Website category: sports
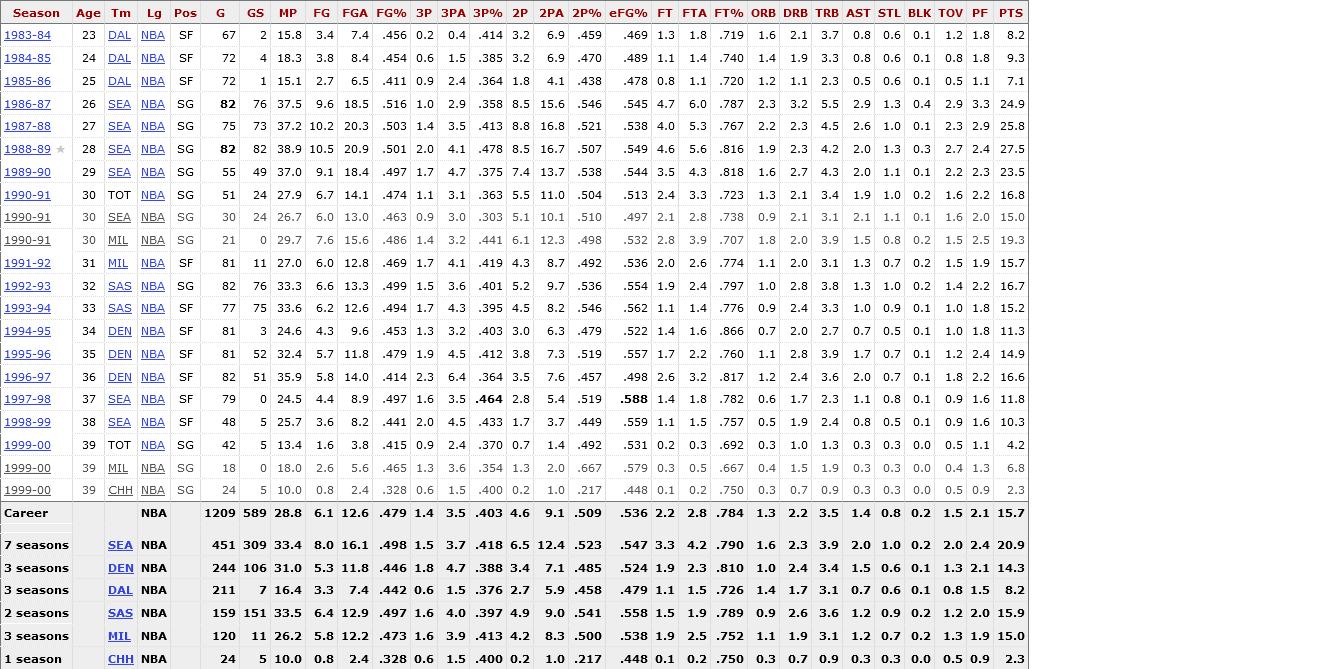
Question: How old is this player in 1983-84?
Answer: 23

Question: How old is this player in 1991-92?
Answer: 31

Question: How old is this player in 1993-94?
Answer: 33

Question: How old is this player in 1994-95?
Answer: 34

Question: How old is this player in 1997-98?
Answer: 37

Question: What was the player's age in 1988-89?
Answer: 28

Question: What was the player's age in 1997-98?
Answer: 37

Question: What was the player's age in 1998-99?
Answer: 38

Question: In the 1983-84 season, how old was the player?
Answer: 23

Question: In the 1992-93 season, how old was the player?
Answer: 32

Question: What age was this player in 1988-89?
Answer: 28

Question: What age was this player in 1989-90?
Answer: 29

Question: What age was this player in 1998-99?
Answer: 38

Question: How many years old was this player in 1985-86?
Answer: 25

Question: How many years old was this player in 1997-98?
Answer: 37

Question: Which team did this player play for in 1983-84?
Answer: DAL

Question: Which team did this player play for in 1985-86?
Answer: DAL

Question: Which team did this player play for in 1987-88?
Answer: SEA

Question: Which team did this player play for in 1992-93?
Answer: SAS

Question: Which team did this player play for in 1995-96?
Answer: DEN

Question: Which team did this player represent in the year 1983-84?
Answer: DAL

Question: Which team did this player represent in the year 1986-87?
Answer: SEA

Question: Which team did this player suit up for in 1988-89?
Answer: SEA

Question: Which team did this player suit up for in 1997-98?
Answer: SEA

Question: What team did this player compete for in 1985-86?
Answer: DAL

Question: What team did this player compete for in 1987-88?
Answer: SEA

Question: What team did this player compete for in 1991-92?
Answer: MIL

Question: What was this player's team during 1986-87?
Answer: SEA

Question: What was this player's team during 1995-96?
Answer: DEN

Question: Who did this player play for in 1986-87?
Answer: SEA

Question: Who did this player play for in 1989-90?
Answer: SEA

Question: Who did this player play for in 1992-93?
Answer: SAS

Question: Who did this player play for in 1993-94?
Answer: SAS

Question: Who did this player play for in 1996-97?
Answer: DEN

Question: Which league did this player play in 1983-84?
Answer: NBA

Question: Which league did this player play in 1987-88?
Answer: NBA

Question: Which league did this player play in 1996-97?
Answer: NBA

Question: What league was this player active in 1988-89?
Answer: NBA

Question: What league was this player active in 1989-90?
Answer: NBA

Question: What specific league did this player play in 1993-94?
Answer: NBA

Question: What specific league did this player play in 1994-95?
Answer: NBA

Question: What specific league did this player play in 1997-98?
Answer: NBA

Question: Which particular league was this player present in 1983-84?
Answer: NBA

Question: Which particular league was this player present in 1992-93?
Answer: NBA

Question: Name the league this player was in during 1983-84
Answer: NBA

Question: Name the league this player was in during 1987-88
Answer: NBA

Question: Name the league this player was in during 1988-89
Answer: NBA

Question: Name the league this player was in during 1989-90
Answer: NBA

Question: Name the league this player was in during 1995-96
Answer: NBA

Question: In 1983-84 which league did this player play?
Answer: NBA

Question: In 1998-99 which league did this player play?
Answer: NBA

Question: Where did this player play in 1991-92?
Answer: NBA

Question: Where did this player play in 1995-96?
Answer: NBA

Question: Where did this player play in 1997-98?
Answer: NBA

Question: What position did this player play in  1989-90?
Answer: SG

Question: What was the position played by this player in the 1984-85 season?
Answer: SF

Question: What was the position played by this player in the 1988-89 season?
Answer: SG

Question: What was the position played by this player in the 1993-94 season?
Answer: SF

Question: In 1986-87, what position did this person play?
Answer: SG

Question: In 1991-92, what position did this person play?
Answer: SF

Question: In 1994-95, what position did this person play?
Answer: SF

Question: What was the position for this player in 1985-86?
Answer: SF

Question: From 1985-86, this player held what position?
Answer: SF

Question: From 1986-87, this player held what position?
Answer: SG